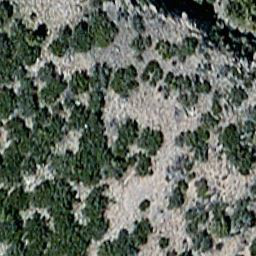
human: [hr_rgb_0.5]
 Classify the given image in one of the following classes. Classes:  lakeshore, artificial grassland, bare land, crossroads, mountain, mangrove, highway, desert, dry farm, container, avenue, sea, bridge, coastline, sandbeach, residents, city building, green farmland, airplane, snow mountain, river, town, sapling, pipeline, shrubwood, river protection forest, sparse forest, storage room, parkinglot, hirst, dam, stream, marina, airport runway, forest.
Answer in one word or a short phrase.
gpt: sparse forest